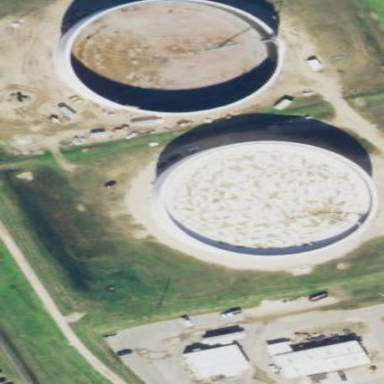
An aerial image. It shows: Storage tank which is man-made and housed in building.